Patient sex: M
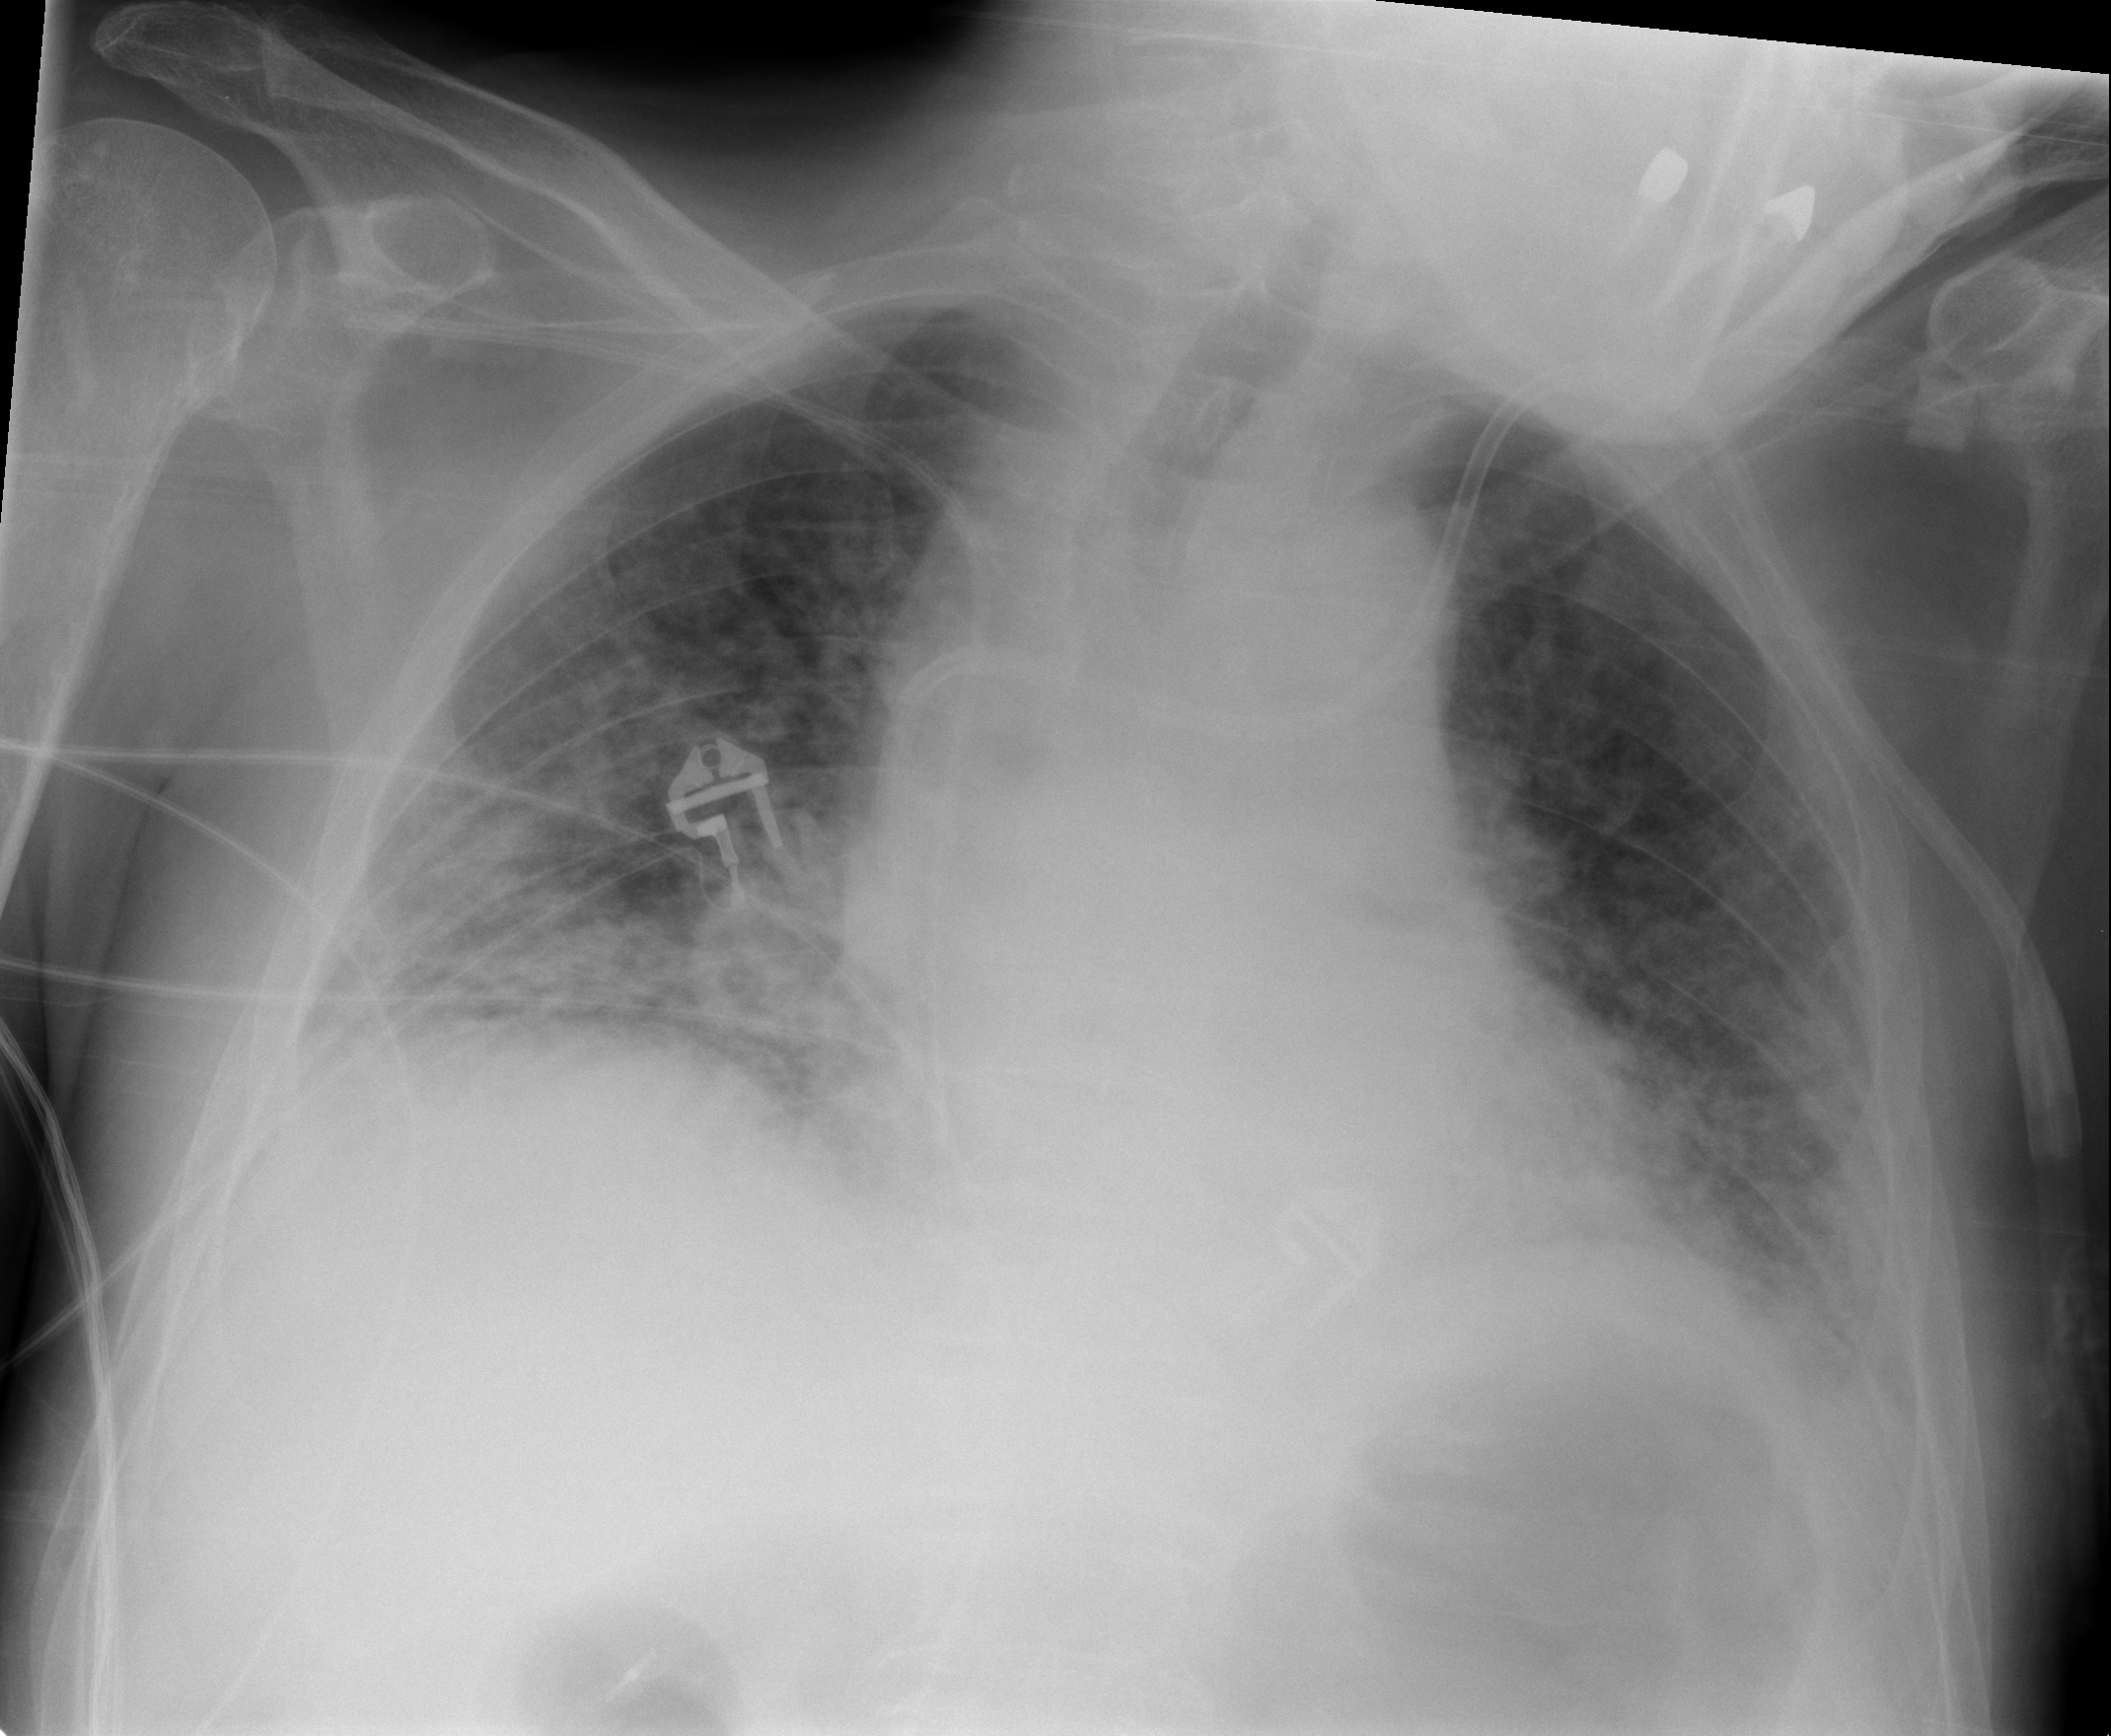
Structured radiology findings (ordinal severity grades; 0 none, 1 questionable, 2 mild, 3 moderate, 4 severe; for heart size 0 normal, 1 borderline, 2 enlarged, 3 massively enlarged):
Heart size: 1
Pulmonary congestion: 2
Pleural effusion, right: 0
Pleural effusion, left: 2
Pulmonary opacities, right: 3
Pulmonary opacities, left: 3
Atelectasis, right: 2
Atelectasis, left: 3